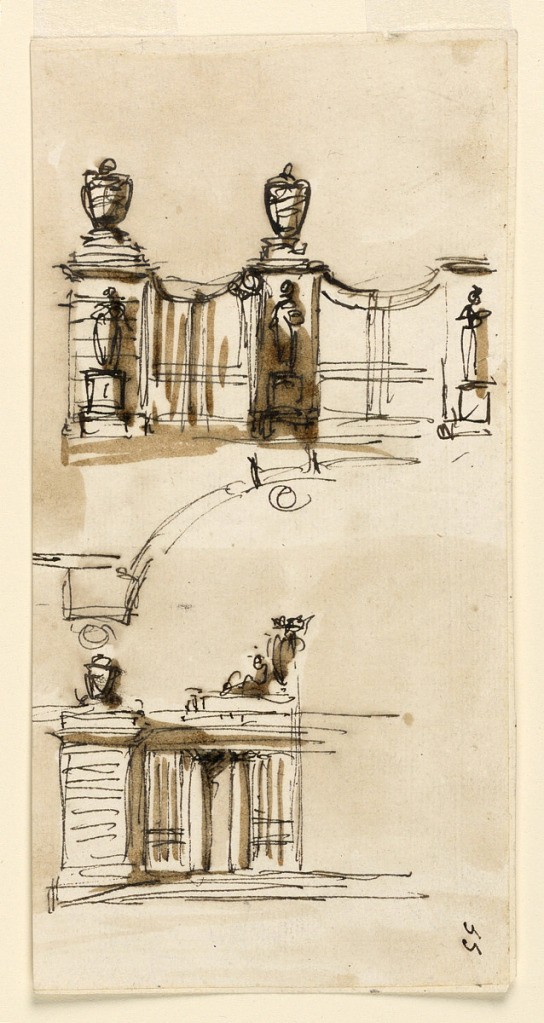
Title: Gateway of a villa
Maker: Giuseppe Barberi, Italian, 1746–1809
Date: ca. 1790
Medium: Pen and brown ink, brush and brown wash on off-white laid paper, lined
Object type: Drawing
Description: Above: two sections are shown, one completely. Between pilasters are concave door wings. Statues stand in front, vases upon pilasters. Below: part of a concave plan of the entire structure. Below: the left half of a doorway with lateral pilasters and four Doric columns between the railings. Top center: an escutcheon with figures.